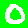
Digit: 0